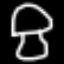
Label: mushroom